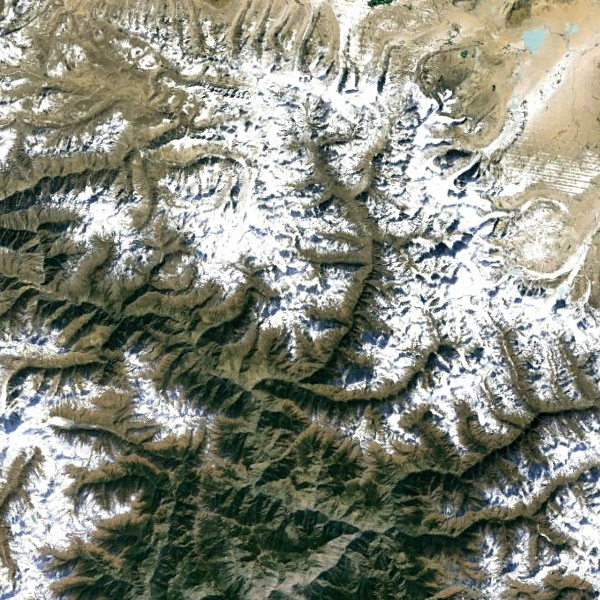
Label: Mountain